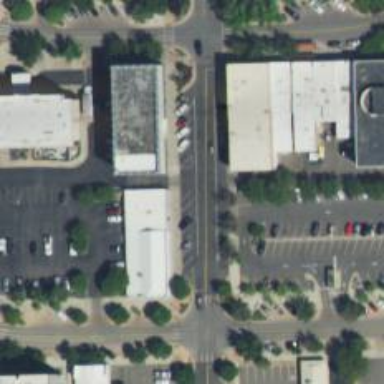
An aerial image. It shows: Parking space.